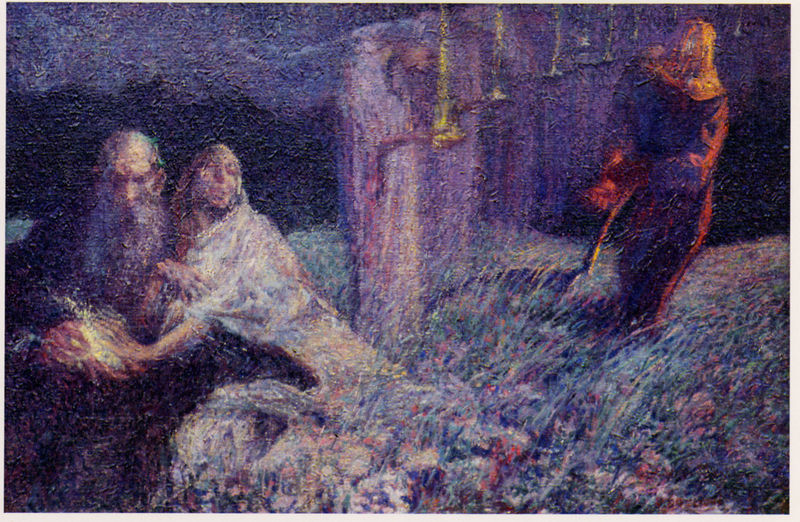
Titel: Il falciatore
Künstler: Umberto Boccioni
Standort: Milano
Institution: (Privatsammlung)
Schlagwörter: blau, dunkel, feuer, gemälde, gott, himmel, mann, schatten, wasser, weiß, wolken, bäume, frauen, gelb, grün, impressionismus, landschaft, menschen, sitzen, abend, blumen, braun, bunt, frau, grau, handschuhe, hell, hut, kleid, licht, nacht, nase, orange, rücken, schwarz, stützen, szene, gras, park, rasen, rot, wiese, malerei, symbolismus, alt, bart, gesichter, hemd, jung, halten, leiche, tod, tot, vollbart, hände, öl, feld, gräser, pastos, gewand, gold, haare, kutte, tücher, gewänder, paar, personen, gebeugt, rosa, wald, bauern, stock, turm, engel, kopfbedeckung, kuss, liebe, düster, pointilismus, ernte, abstrakt, mauer, lila, nebel, violett, figuren, angst, kopftuch, glatze, kerze, kerzen, leuchter, erotik, brun, grass, striche, bauer, unscharf, waldrand, punkte, versteckt, penis, alter, burg, flammen, munch, jugend, sex, waffe, gespenst, tupfen, kugel, mythologie, gestalten, femme fatale, bedrohung, verschwommen, stäbe, mönch, garde, erscheinung, prozession, seurat, opfer, trompeten, symbolik, entdecken, posaune, verhüllt, verstecken, horror, unheimlich, sense, schutz, geist, pointillismus, pointilistisch, entdeckt, mähen, schützen, geand, sensenmann, klammern, fraum, grusel, furch, mahd, nänner, engelerscheinung, geheimni, horro